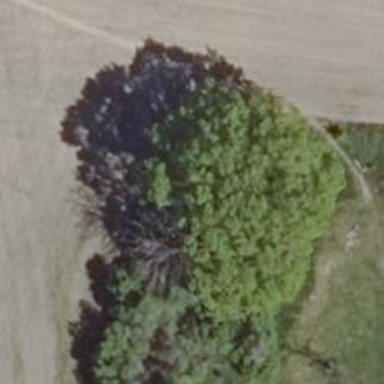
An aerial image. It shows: Row of deciduous broadleaved trees.